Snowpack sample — Snodgrass Mountain, Crested Butte, Colorado (2/4/25, 12:06 PM MST)
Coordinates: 38.923, -106.968
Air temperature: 35 °F
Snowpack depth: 80 cm
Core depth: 60 cm
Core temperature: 32 °F
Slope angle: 14°, slope face: 78°
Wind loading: low
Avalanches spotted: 0
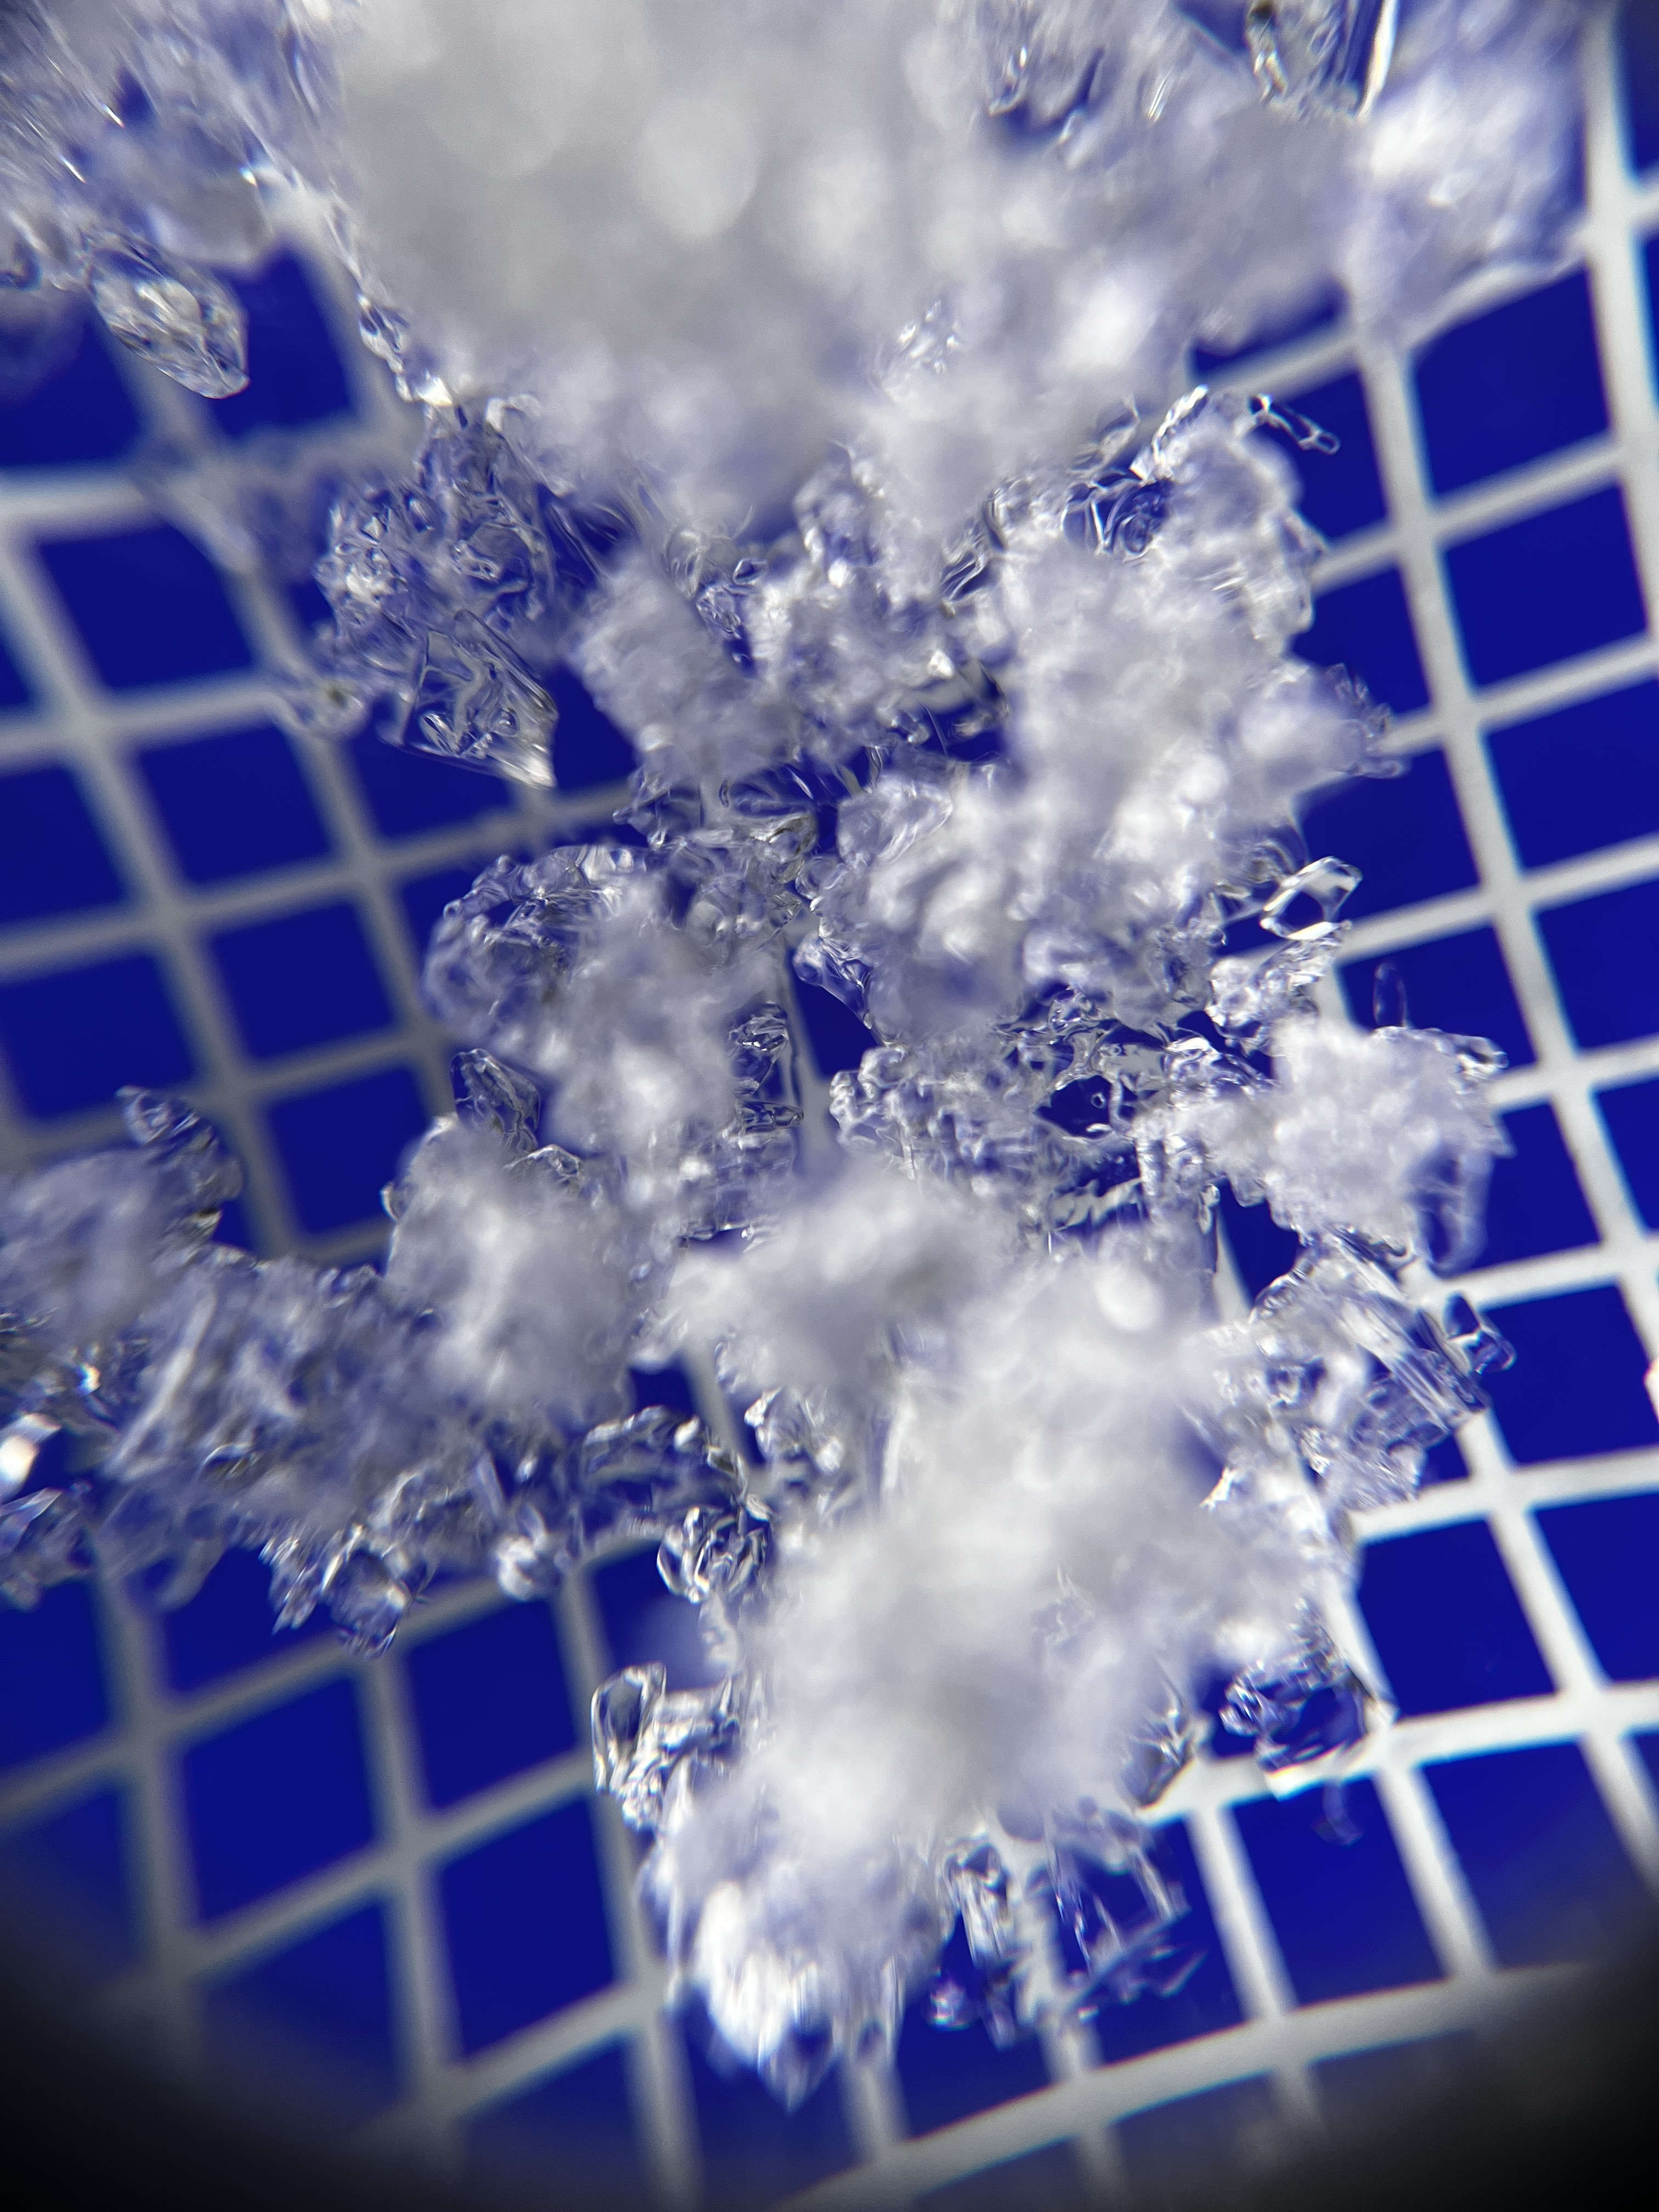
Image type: magnified_profile
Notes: No avalanches nearby, unusually warm weather for the last month reported by residents, Collected 25 yards from treeline